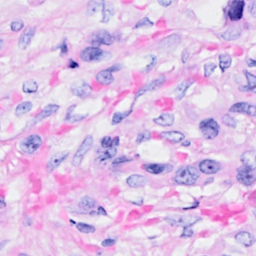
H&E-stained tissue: Breast